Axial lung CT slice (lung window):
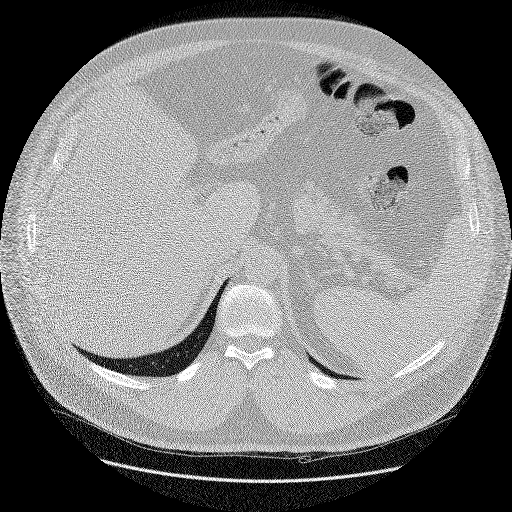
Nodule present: no